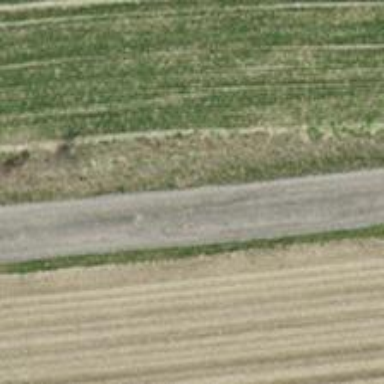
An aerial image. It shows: Track with grade2 pebblestone surface.